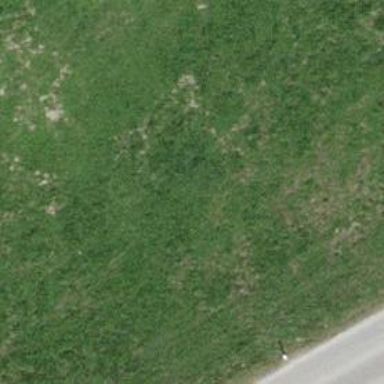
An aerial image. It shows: Aerial pipeline marker.